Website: home-depot
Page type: address-validator
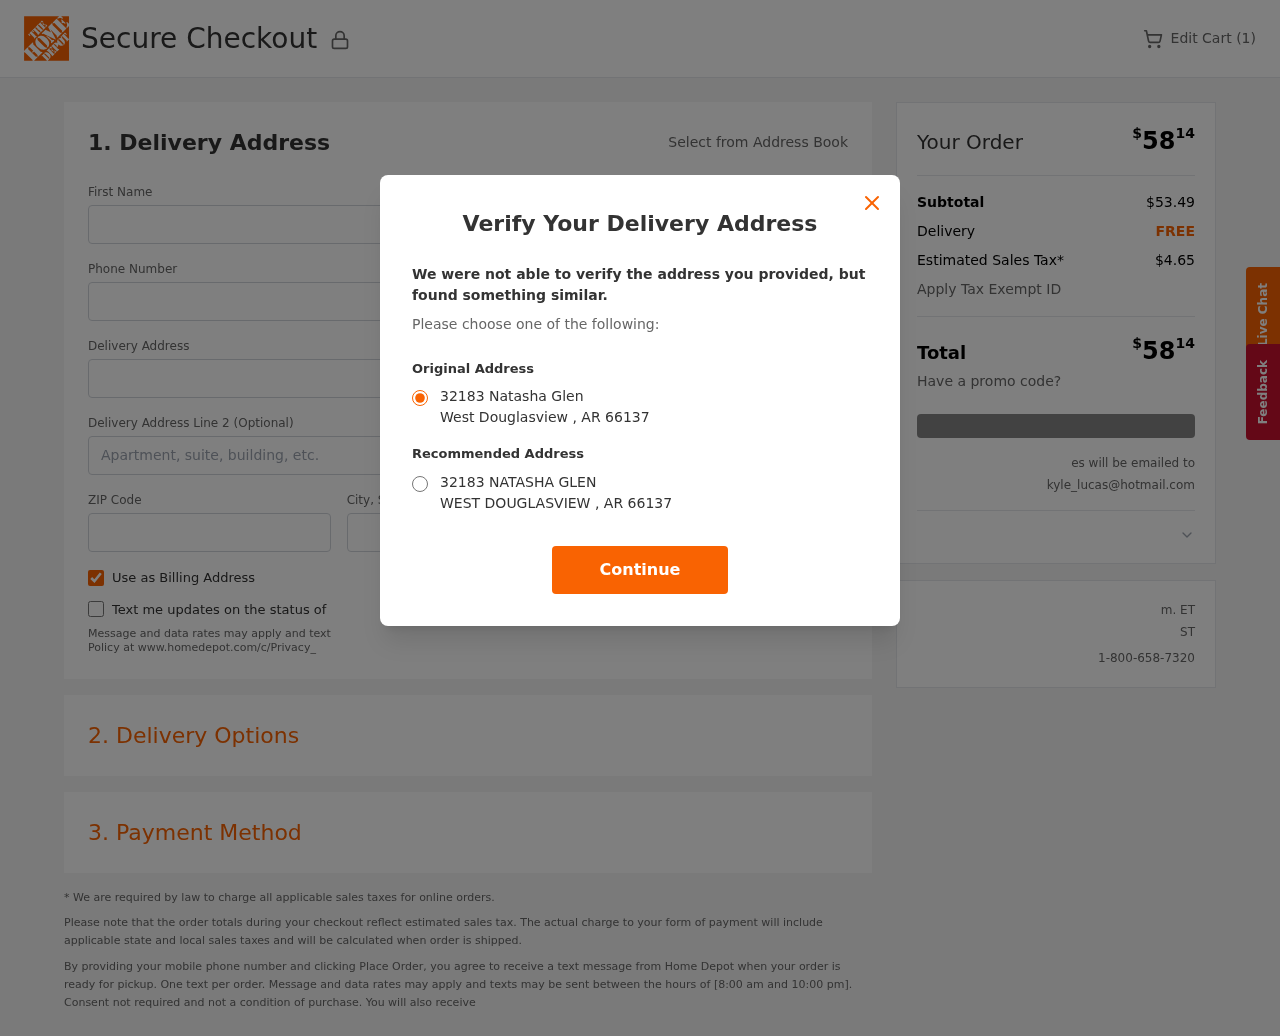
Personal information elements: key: PII_CITY
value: West Douglasview
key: PII_EMAIL
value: kyle_lucas@hotmail.com
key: PII_POSTCODE
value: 66137
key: PII_STATE_ABBR
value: AR
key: PII_STREET
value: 32183 Natasha Glen
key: PII_FIRSTNAME
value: Kyle
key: PII_LASTNAME
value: Lucas
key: PII_PHONE
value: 8312888113
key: PII_CITY_STATE
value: West Douglasview, AR
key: PII_LOCATION25_POSTCODE_EXT
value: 3218
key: PII_LOCATION25_POSTCODE_EXT_NUMERIC
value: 3218
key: PII_CITY_ALT
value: WEST DOUGLASVIEW
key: PII_POSTCODE_FULL
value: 66137
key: PII_POSTCODE_NUMERIC
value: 66137
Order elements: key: ORDER_NUM_ITEMS
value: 1
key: ORDER_TOTAL
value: $5814
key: ORDER_SUBTOTAL
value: $53.49
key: ORDER_SHIPPING_COST
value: FREE
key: ORDER_TAX
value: $4.65